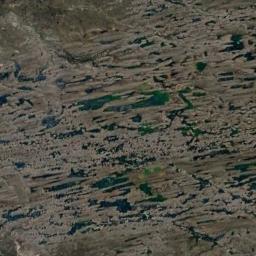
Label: wetland